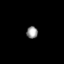
Tissue: lung
Cell type: Epithelial cells
Senescence score: 0.1382
Nuclear area (px): 131
Mean DAPI intensity: 149.939